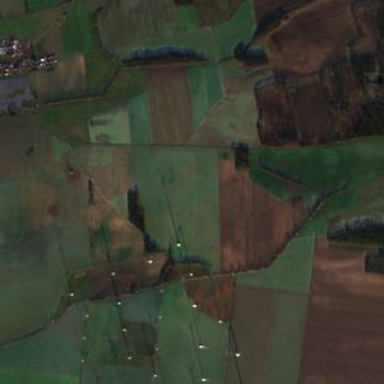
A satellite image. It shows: Picturesque farmland scene.